Question: I have a div with absolute position floating on the right side (green).
It is correct that protrudes half
The problem is when the window to the minimum size of 985px page is reduced. Although the div is floating generates side-scrolling, is it possible to avoid this by reducing the window scroll?

'''
<body style="width:100%; min-width: 985px; padding:0px; margin:0px; color:#FFFFFF; background:#160E30; border:2px solid yellow;">
<div style="position:relative; width:985px; margin:0 auto; height:70px; border:2px solid #FFFFFF">
<div style="color:#FFFFFF">TITLE</div>
<div style="position:absolute; top:-10px; right:-15px; width:100px; height:30px; border:2px solid green;">FLOAT</div>
</div>
'''
<URL>
<URL>
It's a small picture by simply design. Half of the image is within the page and the rest outside. When the window is reduced to the minimum width of the body, half of the image is not hidden, shown full generating a small scroll.
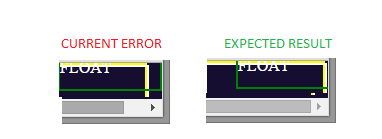
Answer: - - -
<URL>